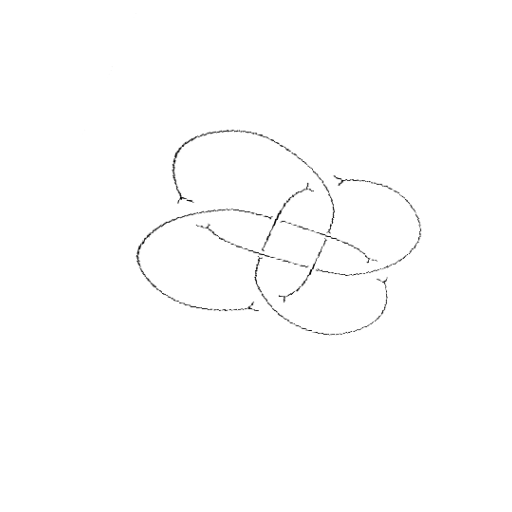
Crossing number: 8